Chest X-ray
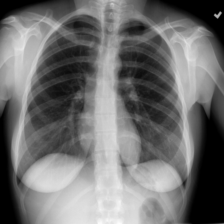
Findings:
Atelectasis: negative
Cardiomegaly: negative
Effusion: negative
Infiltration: negative
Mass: negative
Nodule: negative
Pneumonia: negative
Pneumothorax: negative
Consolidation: negative
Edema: negative
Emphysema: negative
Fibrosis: negative
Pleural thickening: negative
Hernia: negative